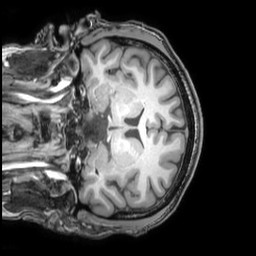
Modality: T1w
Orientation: coronal
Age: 26
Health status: ill
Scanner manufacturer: philips
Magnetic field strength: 3 T
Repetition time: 0.007 s
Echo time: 0.003501 s